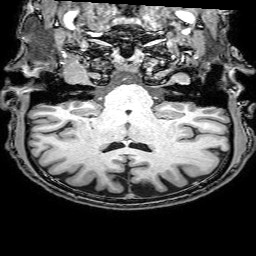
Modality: T1w
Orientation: sagittal
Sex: male
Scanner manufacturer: philips
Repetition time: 0.008171 s
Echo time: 0.00374 s